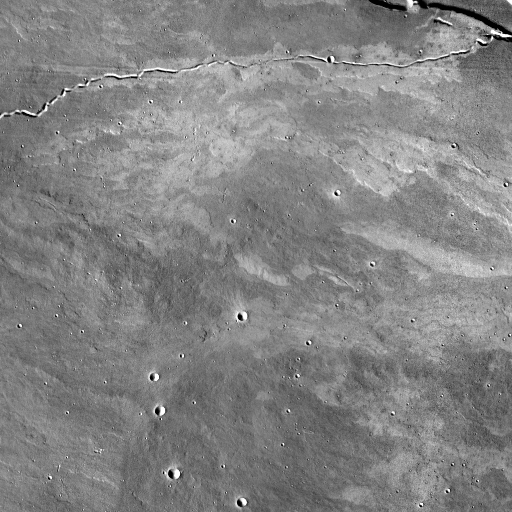
Crater classes present: Background, Other